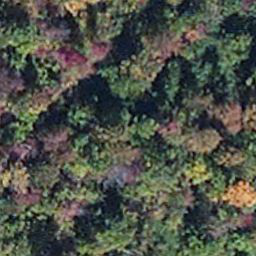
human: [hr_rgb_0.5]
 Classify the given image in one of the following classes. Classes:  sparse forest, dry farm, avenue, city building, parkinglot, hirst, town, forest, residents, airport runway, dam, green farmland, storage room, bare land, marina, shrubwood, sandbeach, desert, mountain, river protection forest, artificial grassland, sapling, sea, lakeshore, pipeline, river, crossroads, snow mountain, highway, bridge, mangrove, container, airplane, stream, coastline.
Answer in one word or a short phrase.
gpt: mangrove